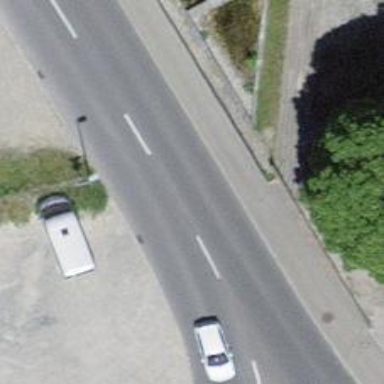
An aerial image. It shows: Secondary road with asphalt surface.